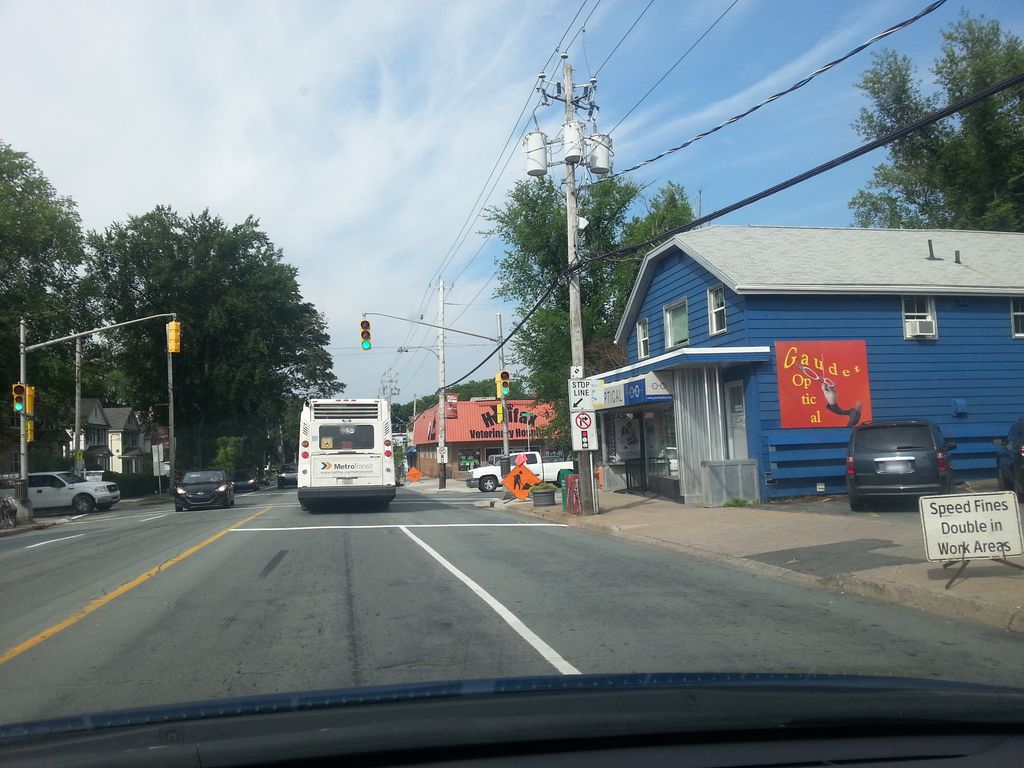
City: halifax